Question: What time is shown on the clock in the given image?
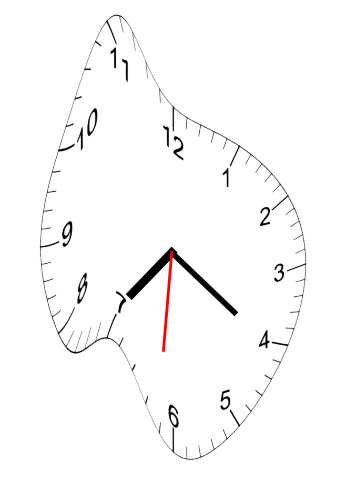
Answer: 07:20:31